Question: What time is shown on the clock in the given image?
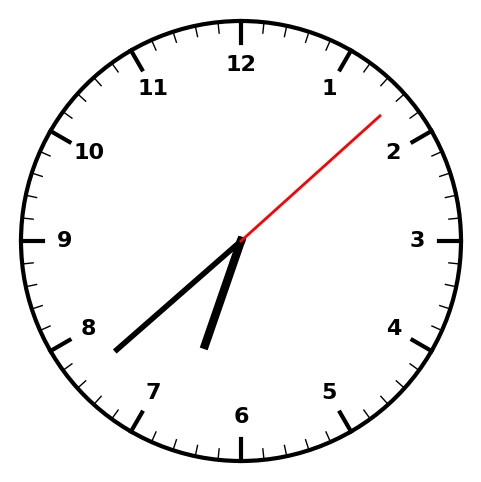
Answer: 06:38:08